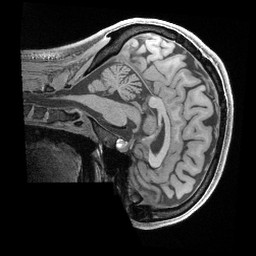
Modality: T1w
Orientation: sagittal
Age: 30
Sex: female
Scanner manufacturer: siemens
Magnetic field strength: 3 T
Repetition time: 2.4 s
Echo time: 0.00241 s